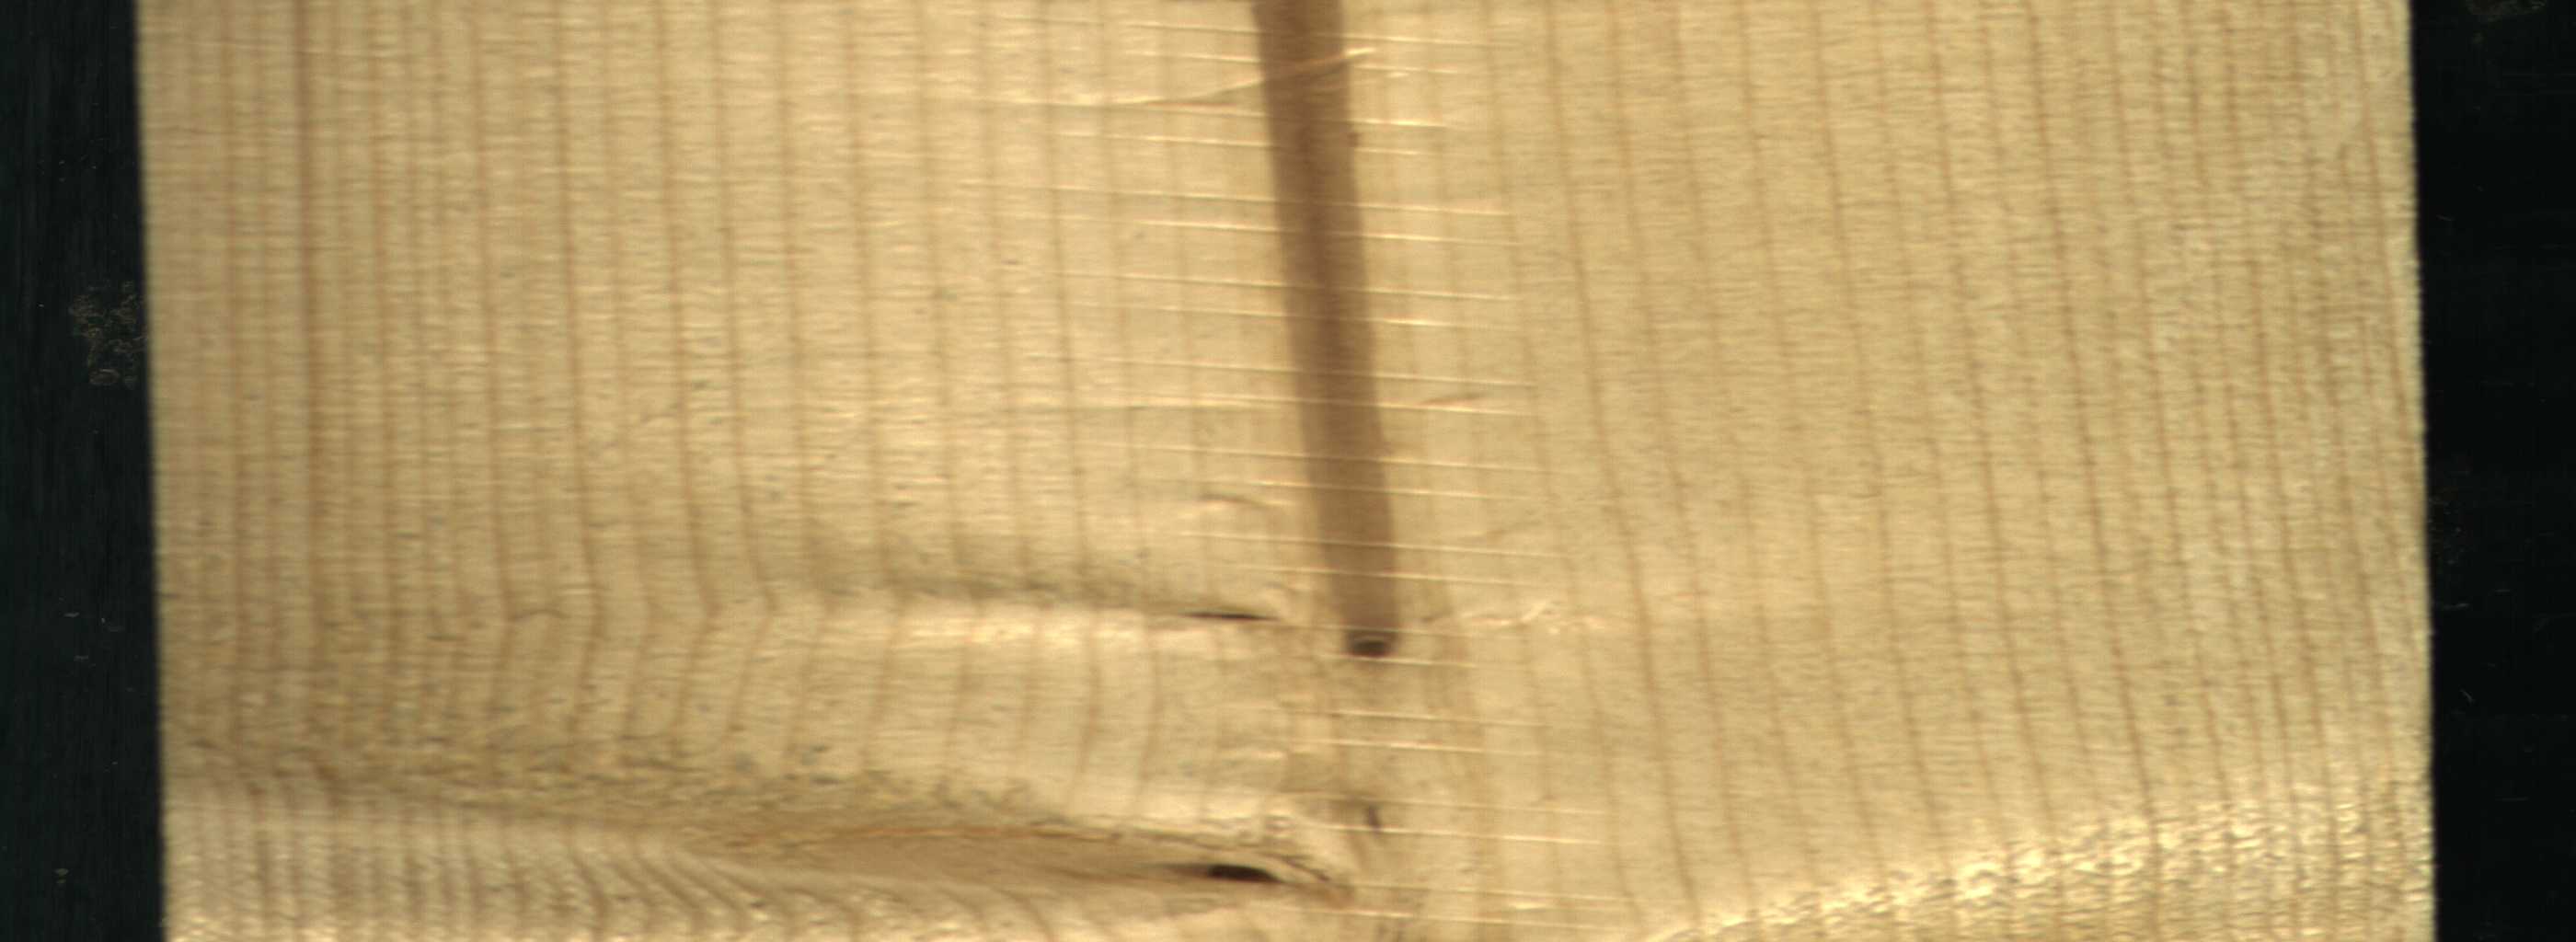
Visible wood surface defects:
Marrow
Dead_Knot
Live_Knot